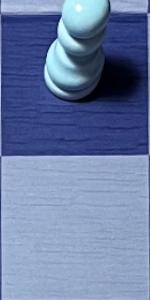
Label: Empty